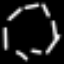
Label: octagon